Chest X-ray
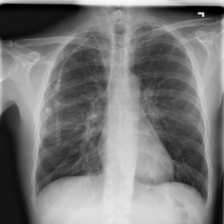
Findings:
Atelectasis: negative
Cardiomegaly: negative
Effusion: negative
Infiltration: positive
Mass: negative
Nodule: negative
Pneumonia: negative
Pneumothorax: negative
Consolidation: negative
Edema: negative
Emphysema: negative
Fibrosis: negative
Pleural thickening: negative
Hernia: negative